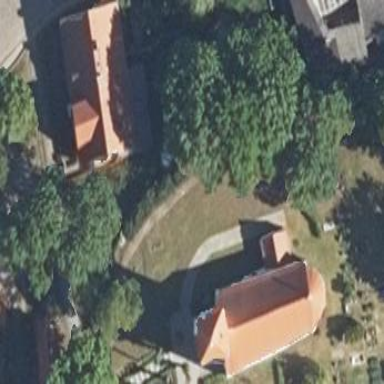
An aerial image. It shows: Church which is place of worship.